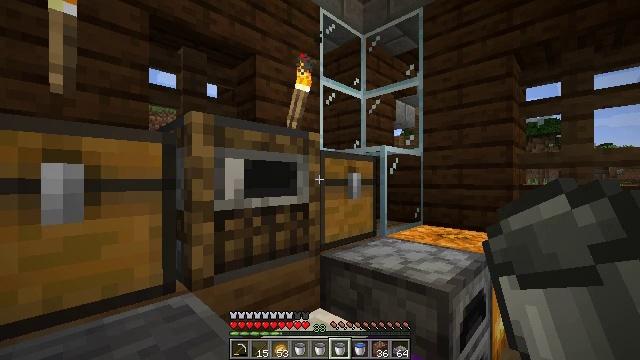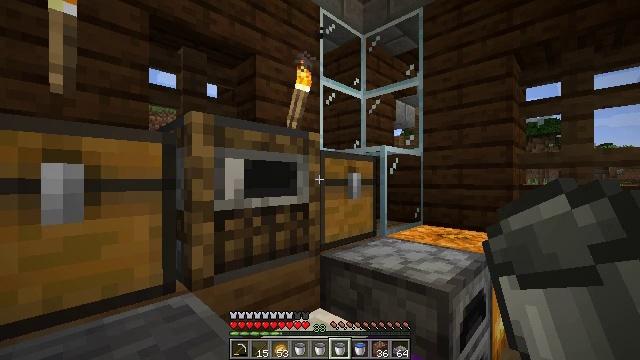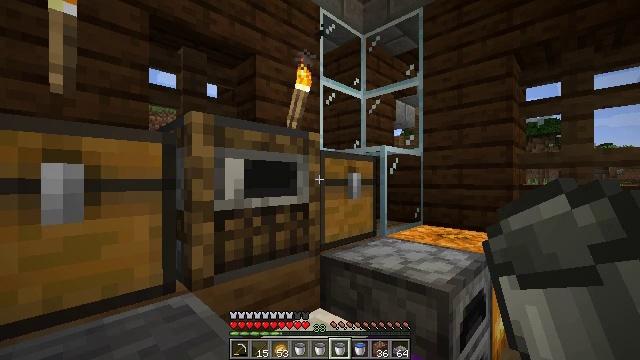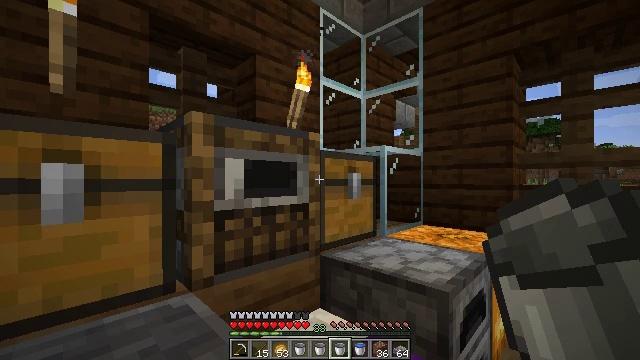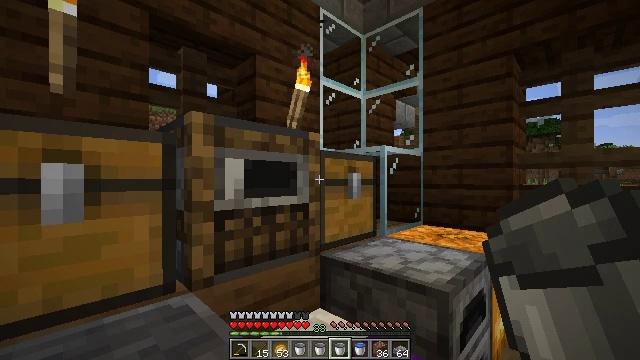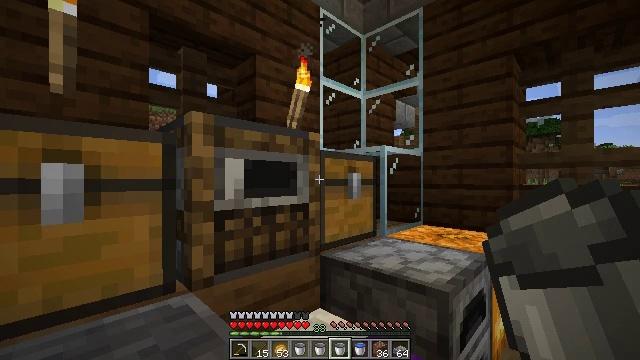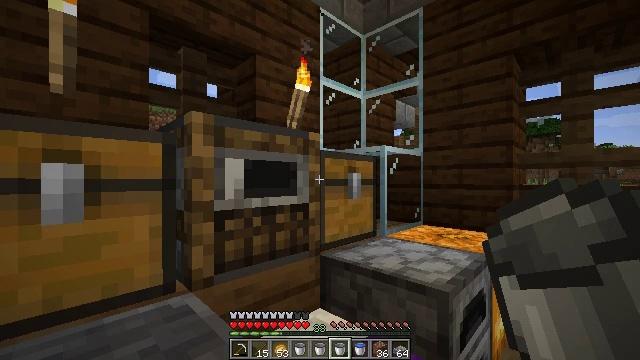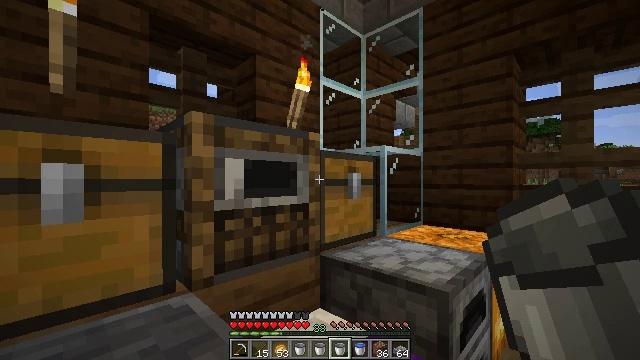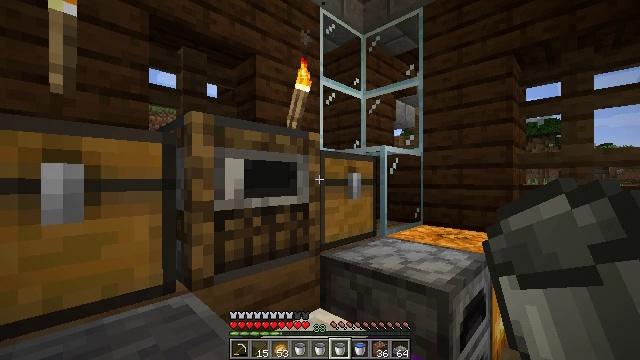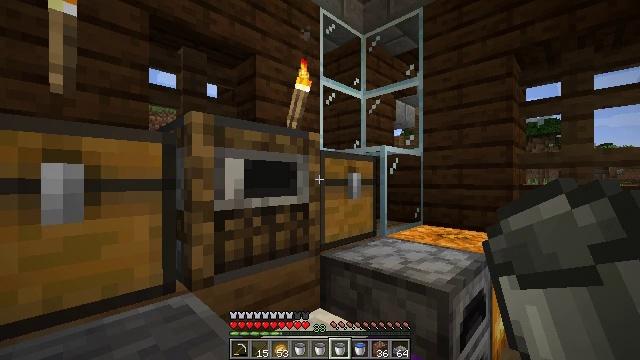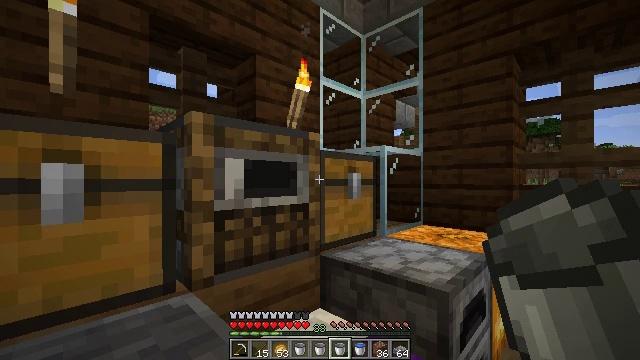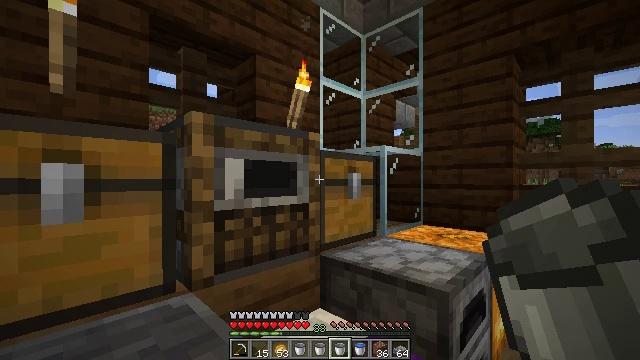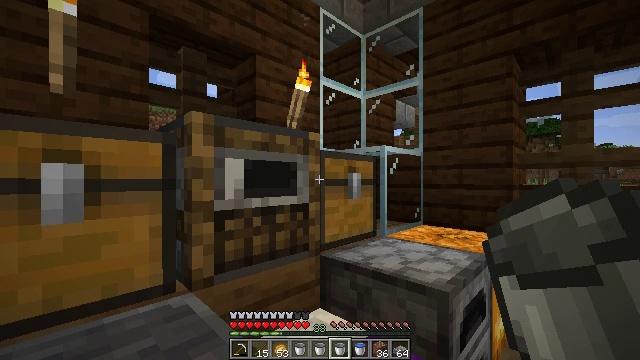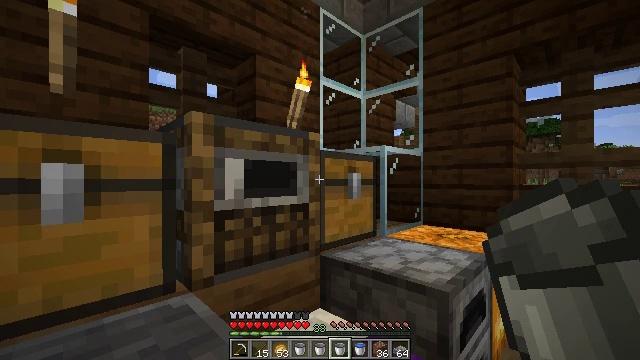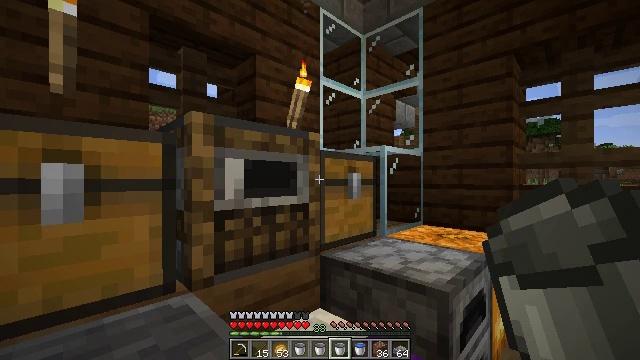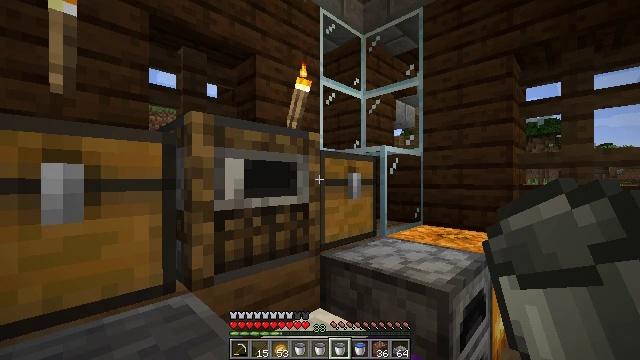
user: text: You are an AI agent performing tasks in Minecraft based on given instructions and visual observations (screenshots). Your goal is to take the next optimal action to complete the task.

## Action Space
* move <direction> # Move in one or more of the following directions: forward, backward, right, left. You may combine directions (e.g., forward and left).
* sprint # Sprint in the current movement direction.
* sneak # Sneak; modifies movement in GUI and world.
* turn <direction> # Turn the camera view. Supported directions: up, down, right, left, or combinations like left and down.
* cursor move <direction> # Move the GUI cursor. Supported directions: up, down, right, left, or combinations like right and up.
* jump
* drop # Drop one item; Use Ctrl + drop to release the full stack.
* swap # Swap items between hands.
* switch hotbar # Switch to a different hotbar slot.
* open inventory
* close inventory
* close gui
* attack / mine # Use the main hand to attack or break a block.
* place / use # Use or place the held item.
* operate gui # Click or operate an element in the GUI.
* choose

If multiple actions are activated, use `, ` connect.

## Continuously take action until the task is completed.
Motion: motion action
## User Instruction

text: Collect spruce leaves for landscaping.
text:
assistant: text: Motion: no_op
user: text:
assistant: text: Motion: no_op
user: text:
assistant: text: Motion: no_op
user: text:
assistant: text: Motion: no_op
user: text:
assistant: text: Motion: no_op
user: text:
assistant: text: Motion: no_op
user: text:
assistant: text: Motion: no_op
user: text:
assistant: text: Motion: no_op
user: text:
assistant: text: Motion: no_op
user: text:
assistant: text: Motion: no_op
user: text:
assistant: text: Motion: no_op
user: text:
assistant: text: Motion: no_op
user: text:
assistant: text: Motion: no_op
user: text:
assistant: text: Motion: no_op
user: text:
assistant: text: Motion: no_op
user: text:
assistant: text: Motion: no_op
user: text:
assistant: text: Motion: no_op
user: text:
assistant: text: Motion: no_op
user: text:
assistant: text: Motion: no_op
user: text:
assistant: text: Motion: no_op
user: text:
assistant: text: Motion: no_op
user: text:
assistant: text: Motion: no_op
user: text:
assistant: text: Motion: no_op
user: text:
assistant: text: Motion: no_op
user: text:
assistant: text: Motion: no_op
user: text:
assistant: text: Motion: no_op
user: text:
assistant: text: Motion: no_op
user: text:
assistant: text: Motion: no_op
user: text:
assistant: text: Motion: no_op
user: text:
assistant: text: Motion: no_op